Chest X-ray:
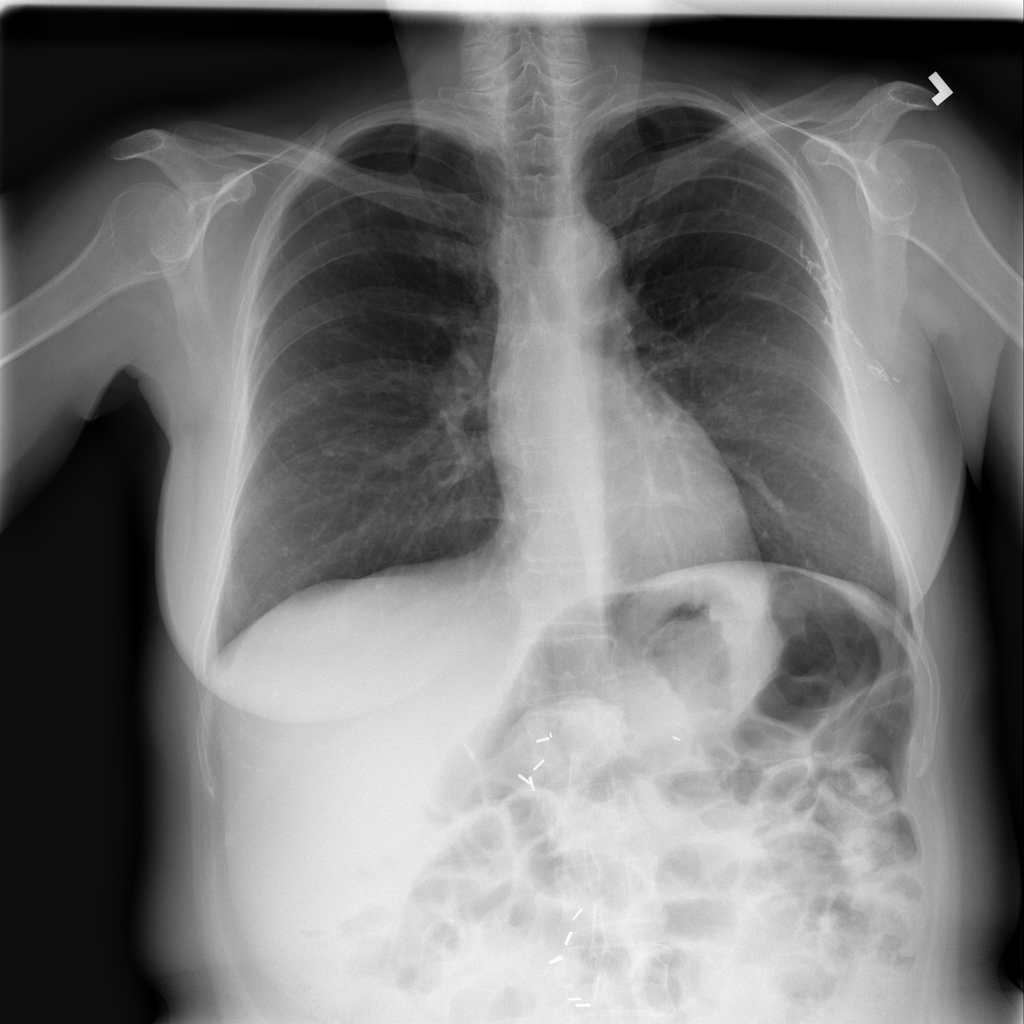
No abnormal finding: yes